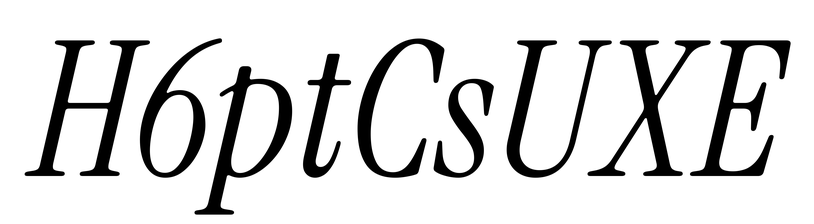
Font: InstrumentSerif-Italic